Echo time (TE): 2.2 ms
Repetition time (TR): 4.4 ms
Flip angle: 110 degrees
Bandwidth: 720 Hz
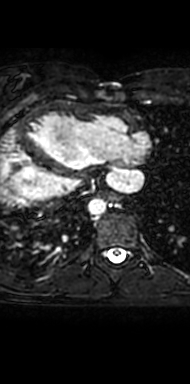
Patient age (years): 14
Disease severity: severe
Diagnoses: AtrialSwitch|InvertedAtria|InvertedVentricles|Rastelli
Cardiac structures present: LV (left ventricle), RV (right ventricle), LA (left atrium), RA (right atrium), AO (aorta), PA (pulmonary artery), SVC (superior vena cava), IVC (inferior vena cava)